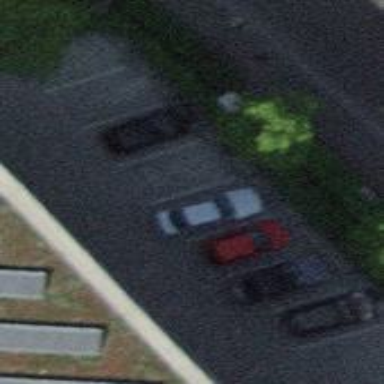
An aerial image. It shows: Diagonal street side parking with asphalt surface.